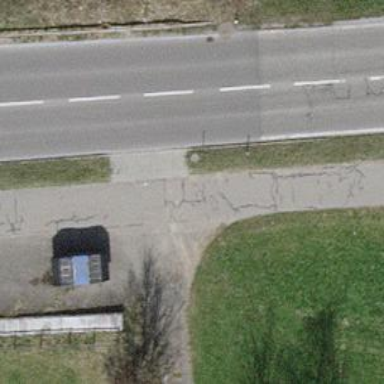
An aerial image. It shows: Paved driveway road for service purposes.